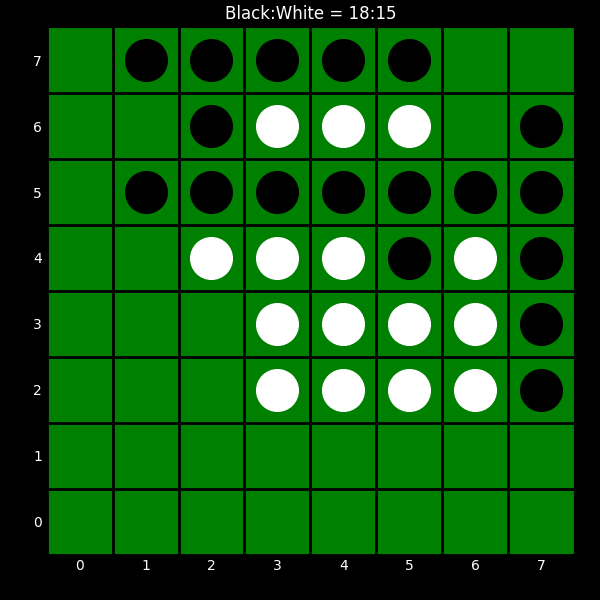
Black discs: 18
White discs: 15